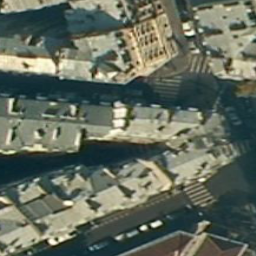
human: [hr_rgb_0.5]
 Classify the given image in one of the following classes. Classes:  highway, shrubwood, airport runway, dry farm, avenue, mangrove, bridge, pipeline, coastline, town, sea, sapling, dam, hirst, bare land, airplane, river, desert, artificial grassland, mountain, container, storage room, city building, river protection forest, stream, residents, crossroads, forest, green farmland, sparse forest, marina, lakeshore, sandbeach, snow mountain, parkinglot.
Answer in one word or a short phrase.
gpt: city building